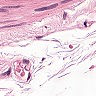
Metastatic tissue present: no